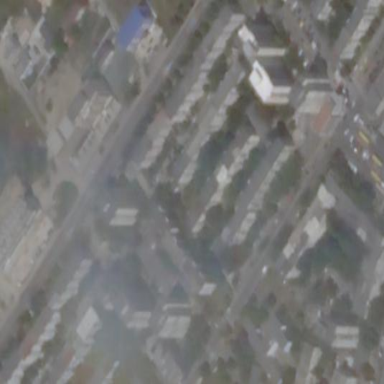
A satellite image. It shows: View of apartment building.